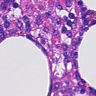
Metastatic tissue present: no